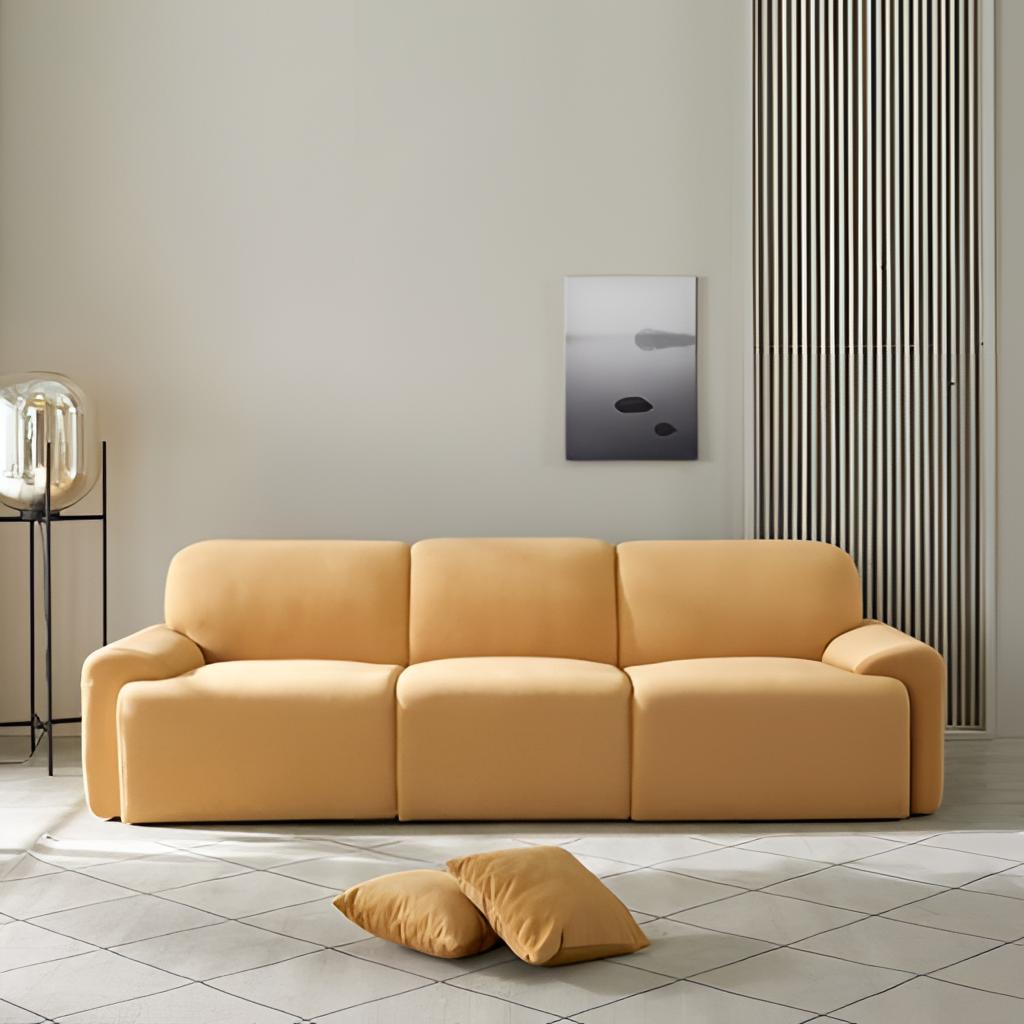
living room, fabric sofa, contemporary, gray tile flooring, with diamond pattern, gray paint wallpaper, with solid pattern